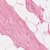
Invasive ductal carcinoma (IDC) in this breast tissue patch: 0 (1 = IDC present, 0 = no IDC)